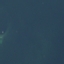
Land use / land cover: SeaLake